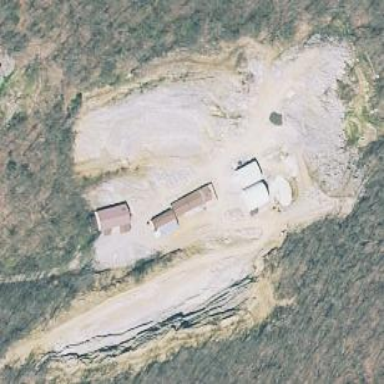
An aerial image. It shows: Quarry area.